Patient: sex M, age 64
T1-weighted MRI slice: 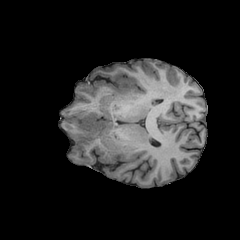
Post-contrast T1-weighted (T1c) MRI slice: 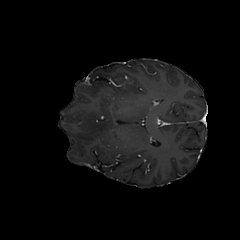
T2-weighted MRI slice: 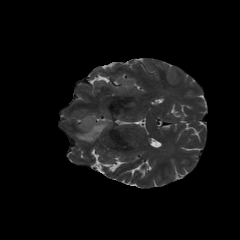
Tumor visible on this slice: yes
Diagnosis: Glioblastoma, IDH-wildtype
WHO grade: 4